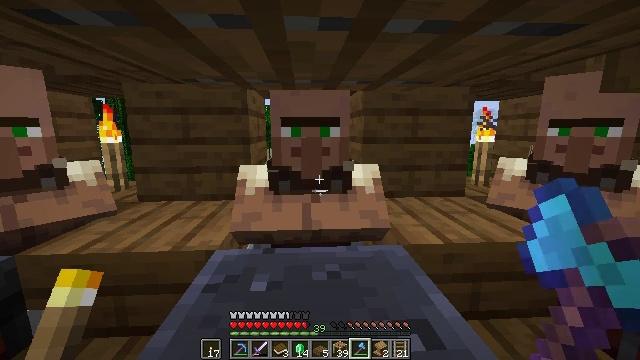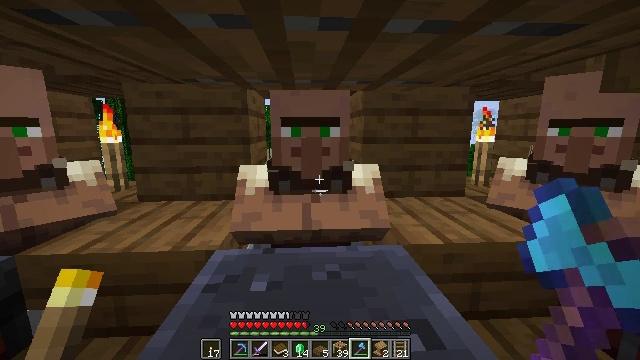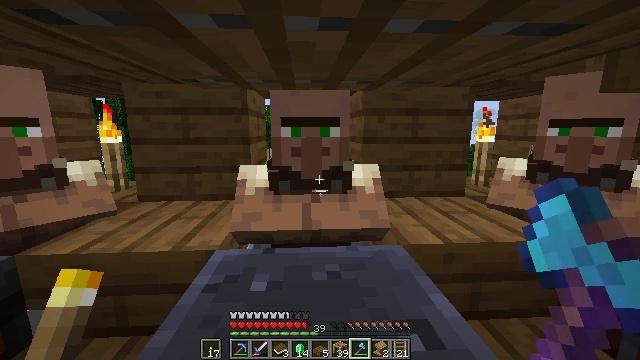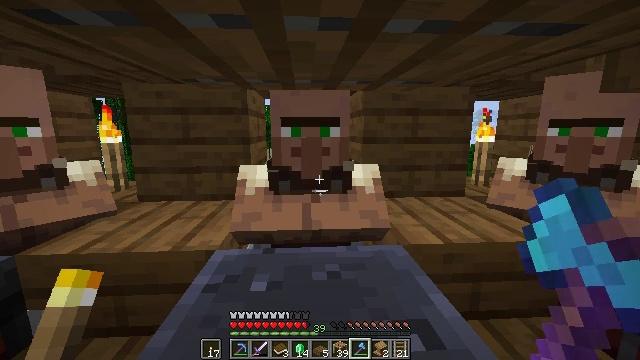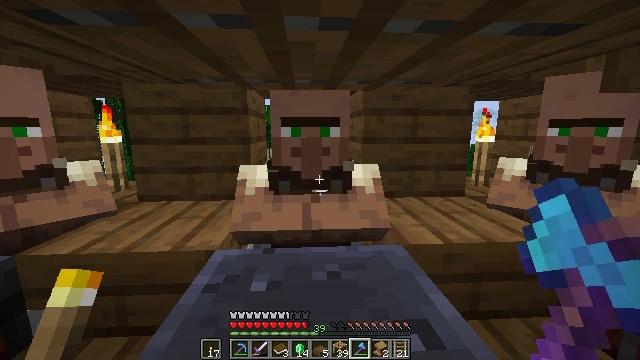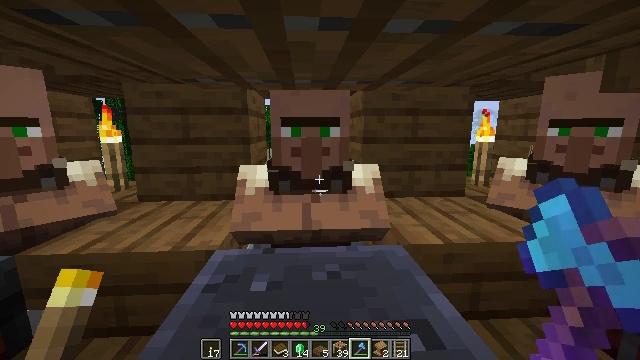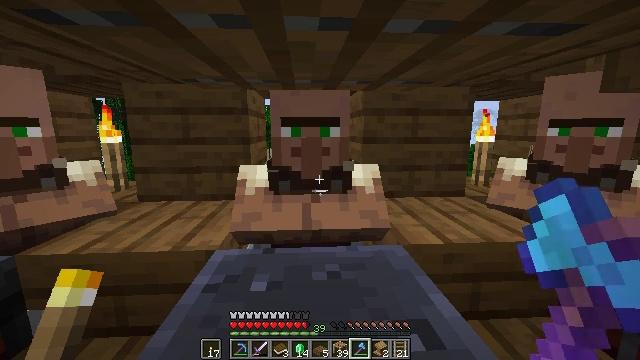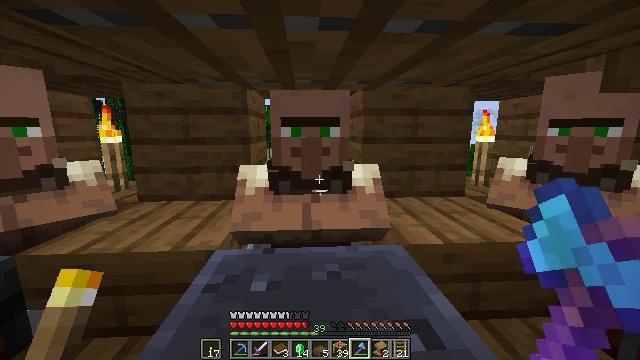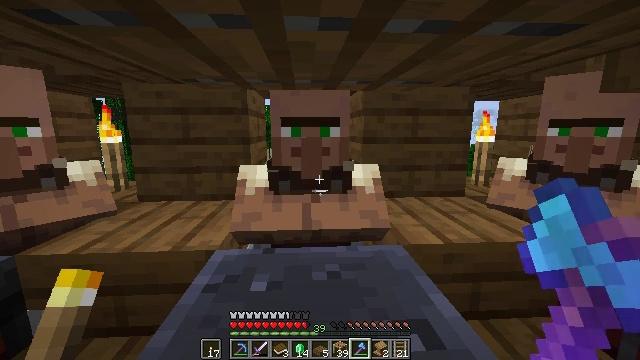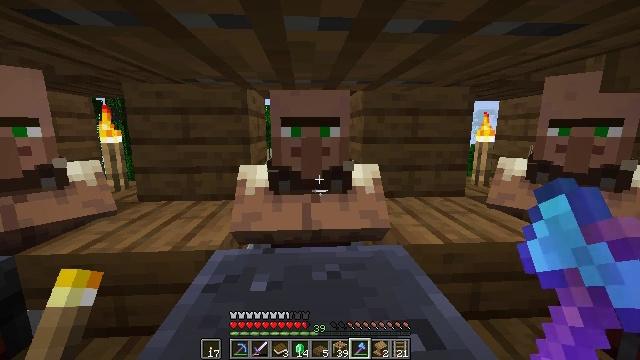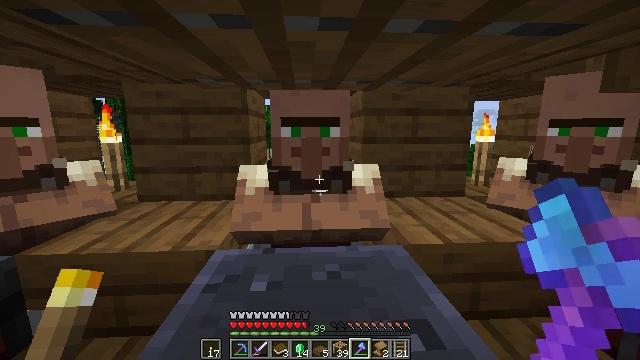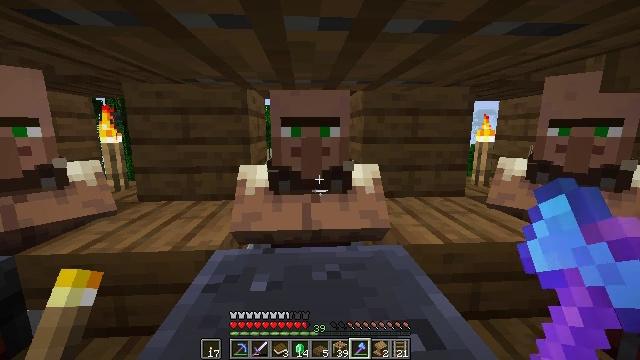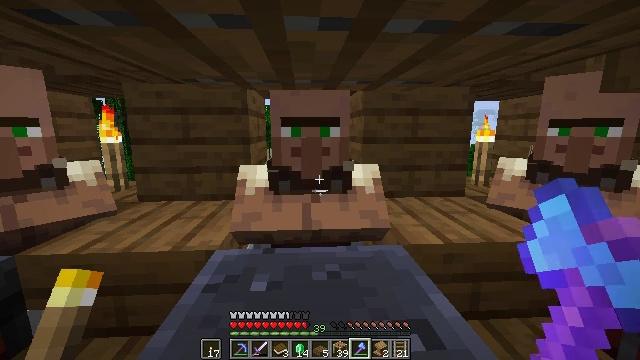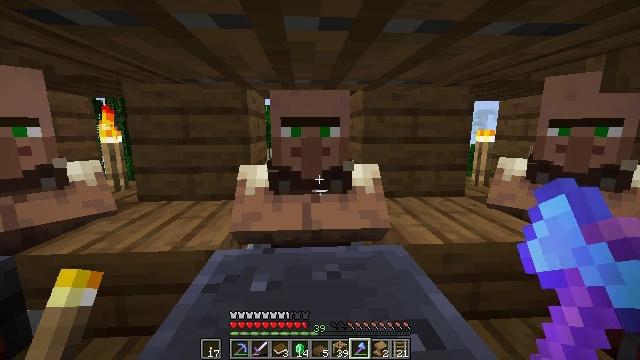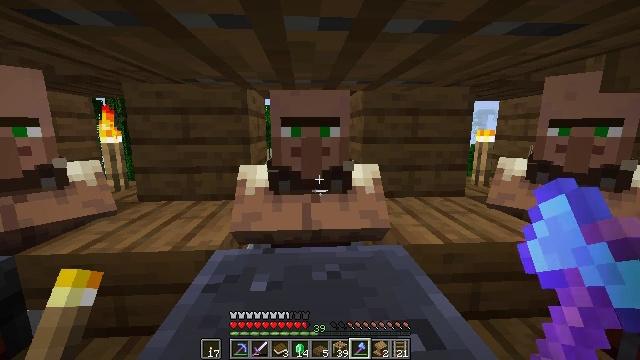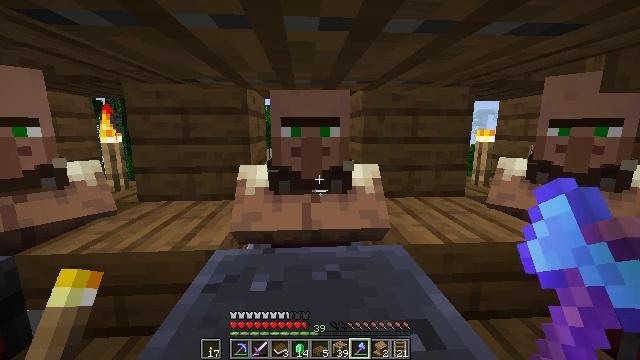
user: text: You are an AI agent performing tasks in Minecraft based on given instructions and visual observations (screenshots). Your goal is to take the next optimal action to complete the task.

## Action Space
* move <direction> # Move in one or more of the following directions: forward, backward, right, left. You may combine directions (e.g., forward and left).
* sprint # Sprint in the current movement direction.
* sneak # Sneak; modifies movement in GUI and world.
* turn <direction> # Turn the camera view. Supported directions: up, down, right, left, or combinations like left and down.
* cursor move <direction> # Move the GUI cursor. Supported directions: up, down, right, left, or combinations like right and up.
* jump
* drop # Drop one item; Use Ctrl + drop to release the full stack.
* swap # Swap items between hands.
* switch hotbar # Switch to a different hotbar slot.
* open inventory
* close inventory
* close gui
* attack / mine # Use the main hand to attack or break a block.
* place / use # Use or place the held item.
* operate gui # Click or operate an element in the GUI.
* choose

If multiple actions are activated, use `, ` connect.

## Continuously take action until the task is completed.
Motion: motion action
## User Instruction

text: Attack the spruce slab to remove it.
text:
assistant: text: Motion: no_op
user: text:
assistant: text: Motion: no_op
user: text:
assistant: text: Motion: no_op
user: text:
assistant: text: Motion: no_op
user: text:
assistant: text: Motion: no_op
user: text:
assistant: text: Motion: no_op
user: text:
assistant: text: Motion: no_op
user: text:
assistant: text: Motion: no_op
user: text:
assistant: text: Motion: no_op
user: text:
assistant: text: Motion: no_op
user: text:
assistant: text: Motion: no_op
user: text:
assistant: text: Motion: no_op
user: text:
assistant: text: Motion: no_op
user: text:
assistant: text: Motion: no_op
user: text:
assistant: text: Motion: no_op
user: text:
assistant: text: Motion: no_op
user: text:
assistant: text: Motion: no_op
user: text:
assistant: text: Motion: no_op
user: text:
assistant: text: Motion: no_op
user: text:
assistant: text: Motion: no_op
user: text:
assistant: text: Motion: no_op
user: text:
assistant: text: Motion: no_op
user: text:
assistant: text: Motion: no_op
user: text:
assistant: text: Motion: no_op
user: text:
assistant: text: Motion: no_op
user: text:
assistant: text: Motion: no_op
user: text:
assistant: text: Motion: no_op
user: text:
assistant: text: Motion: no_op
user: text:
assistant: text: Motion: no_op
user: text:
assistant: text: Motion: no_op